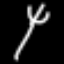
Label: fork